Question: I am trying to create the "Typing practice" website. In their I want to show the space also, the next typing character shown using background:green. It is perfectly working on every character space too, but when the space is occur end of the line the background color will not apply to the white space.

I wrote in span and applied the following css
'''
if(char)==" ")
temp_space="background-color: green;-moz-border-radius: 5px;-webkit-border-radius: 5px;border-radius: 5px;-moz-box-shadow: 0 1px 4px green;-webkit-box-shadow: 0 1px 4px green;box-shadow: 0 1px 4px green;";
else
temp_space="";
'<span id="aa'+const_count+'" style="background:green;'+temp_space+'"><u>'+next_character+'</u>'
'''
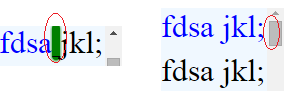
Answer: Instead of putting a regular space there, you should add a non-breaking space, ' '.